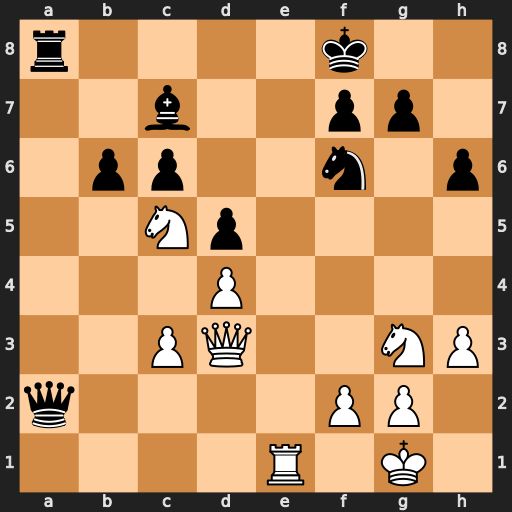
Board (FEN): r4k2/2b2pp1/1pp2n1p/2Np4/3P4/2PQ2NP/q4PP1/4R1K1
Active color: w
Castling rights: -
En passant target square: -
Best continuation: Nd7+ Nxd7 Qh7 Qxf2+ Kxf2